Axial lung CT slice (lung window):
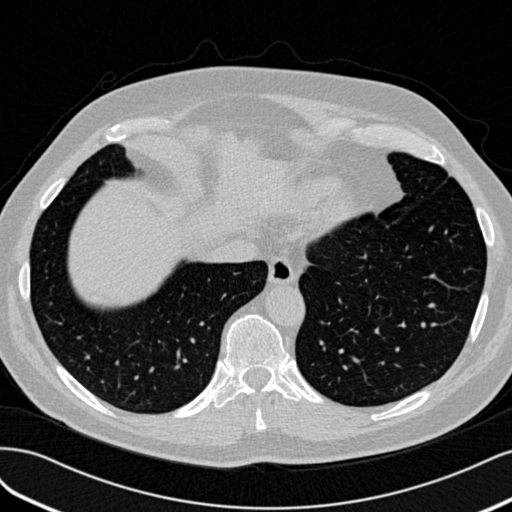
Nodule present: no